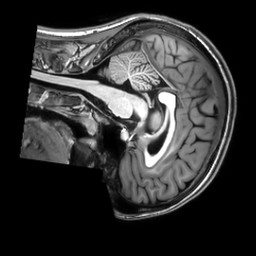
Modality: T1w
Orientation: sagittal
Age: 19
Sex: female
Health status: healthy
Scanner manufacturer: philips
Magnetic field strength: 3 T
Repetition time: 0.009 s
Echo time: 0.003996 s